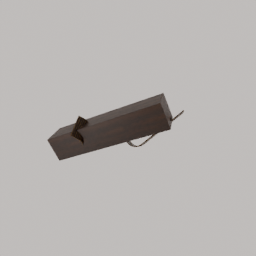
Label: furniture